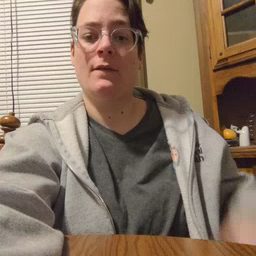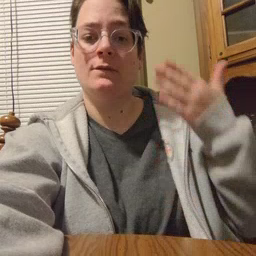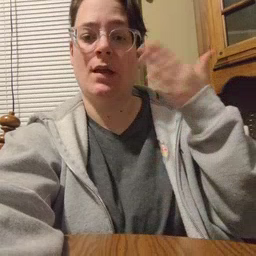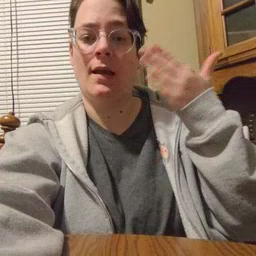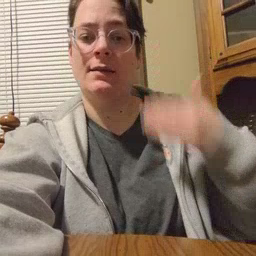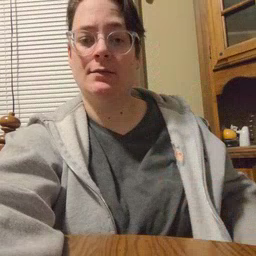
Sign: flag